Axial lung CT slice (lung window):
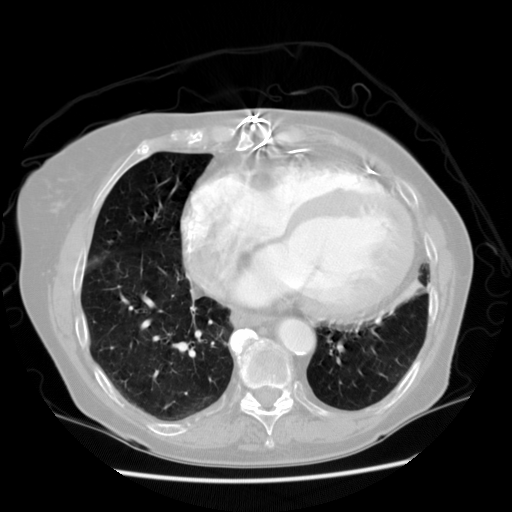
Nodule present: yes
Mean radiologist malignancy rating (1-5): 2